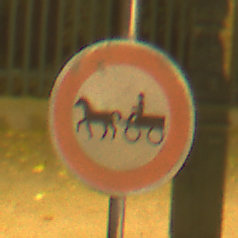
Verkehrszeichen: VerbotGespannfuhrwerke
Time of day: Night
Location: Outdoor (Urban)
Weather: Clear
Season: NotSpecified
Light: Artificial